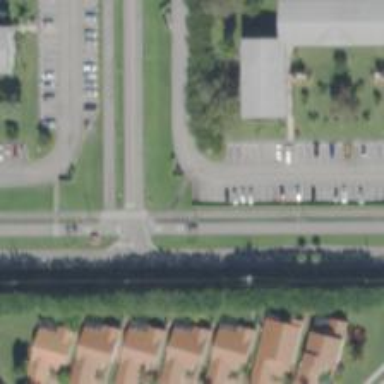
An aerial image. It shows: Crossing on the cycleway.